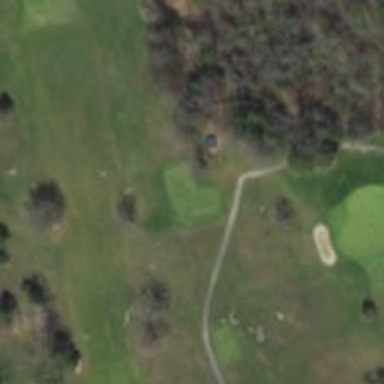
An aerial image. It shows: Grassy area designated as golf tee.